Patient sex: F
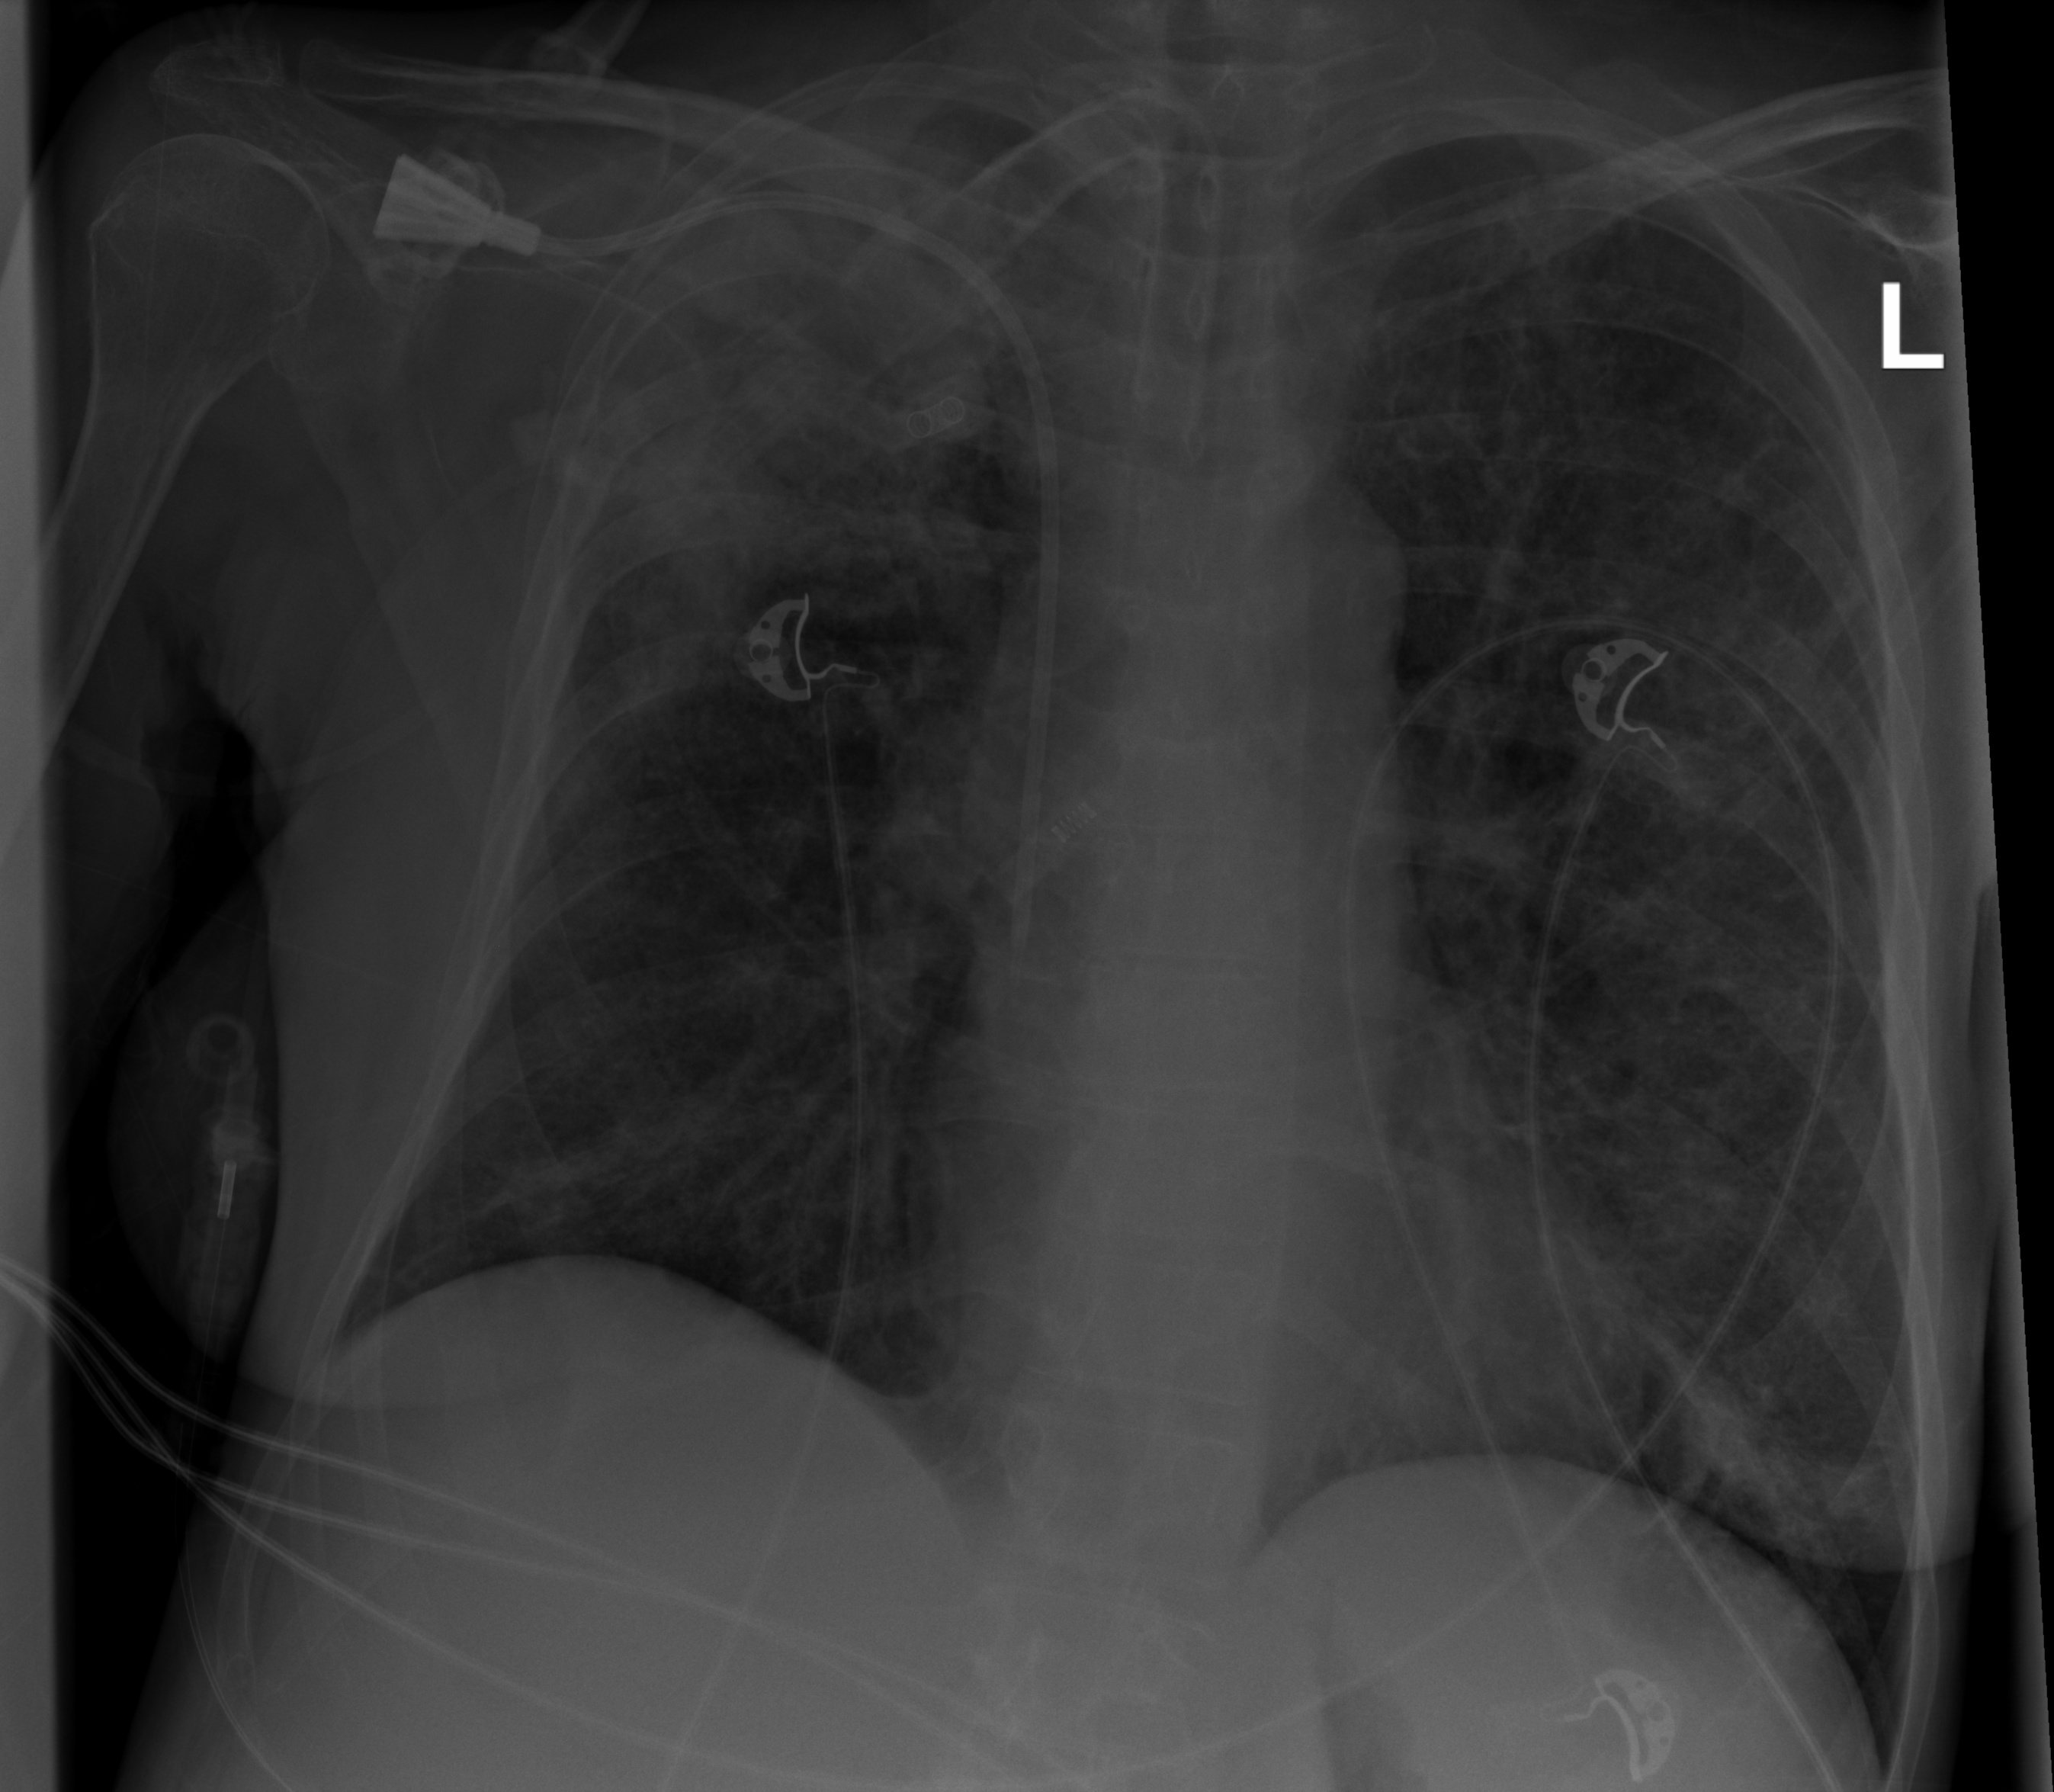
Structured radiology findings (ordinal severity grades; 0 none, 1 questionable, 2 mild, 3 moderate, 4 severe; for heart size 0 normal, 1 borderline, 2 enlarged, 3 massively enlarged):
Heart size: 0
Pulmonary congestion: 0
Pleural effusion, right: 0
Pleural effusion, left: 0
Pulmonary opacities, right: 3
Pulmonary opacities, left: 3
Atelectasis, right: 4
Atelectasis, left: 2